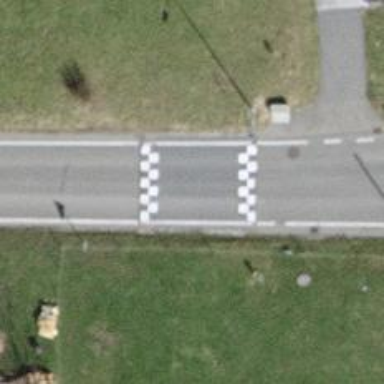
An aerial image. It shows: Traffic hump for calming the traffic.